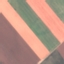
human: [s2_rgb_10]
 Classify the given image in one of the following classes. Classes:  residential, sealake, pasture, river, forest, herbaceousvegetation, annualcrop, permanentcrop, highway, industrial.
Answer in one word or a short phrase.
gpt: AnnualCrop